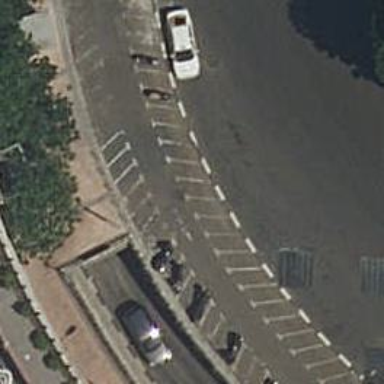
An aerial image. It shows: Motorcycle parking facility.